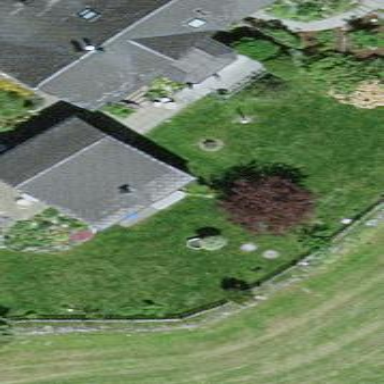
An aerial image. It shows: Shed.